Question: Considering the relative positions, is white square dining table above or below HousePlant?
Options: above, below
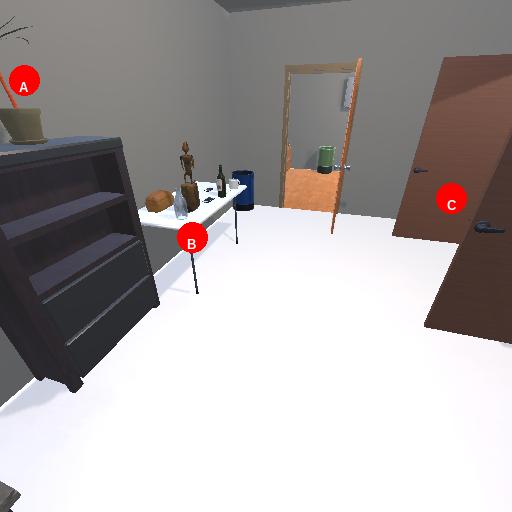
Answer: above